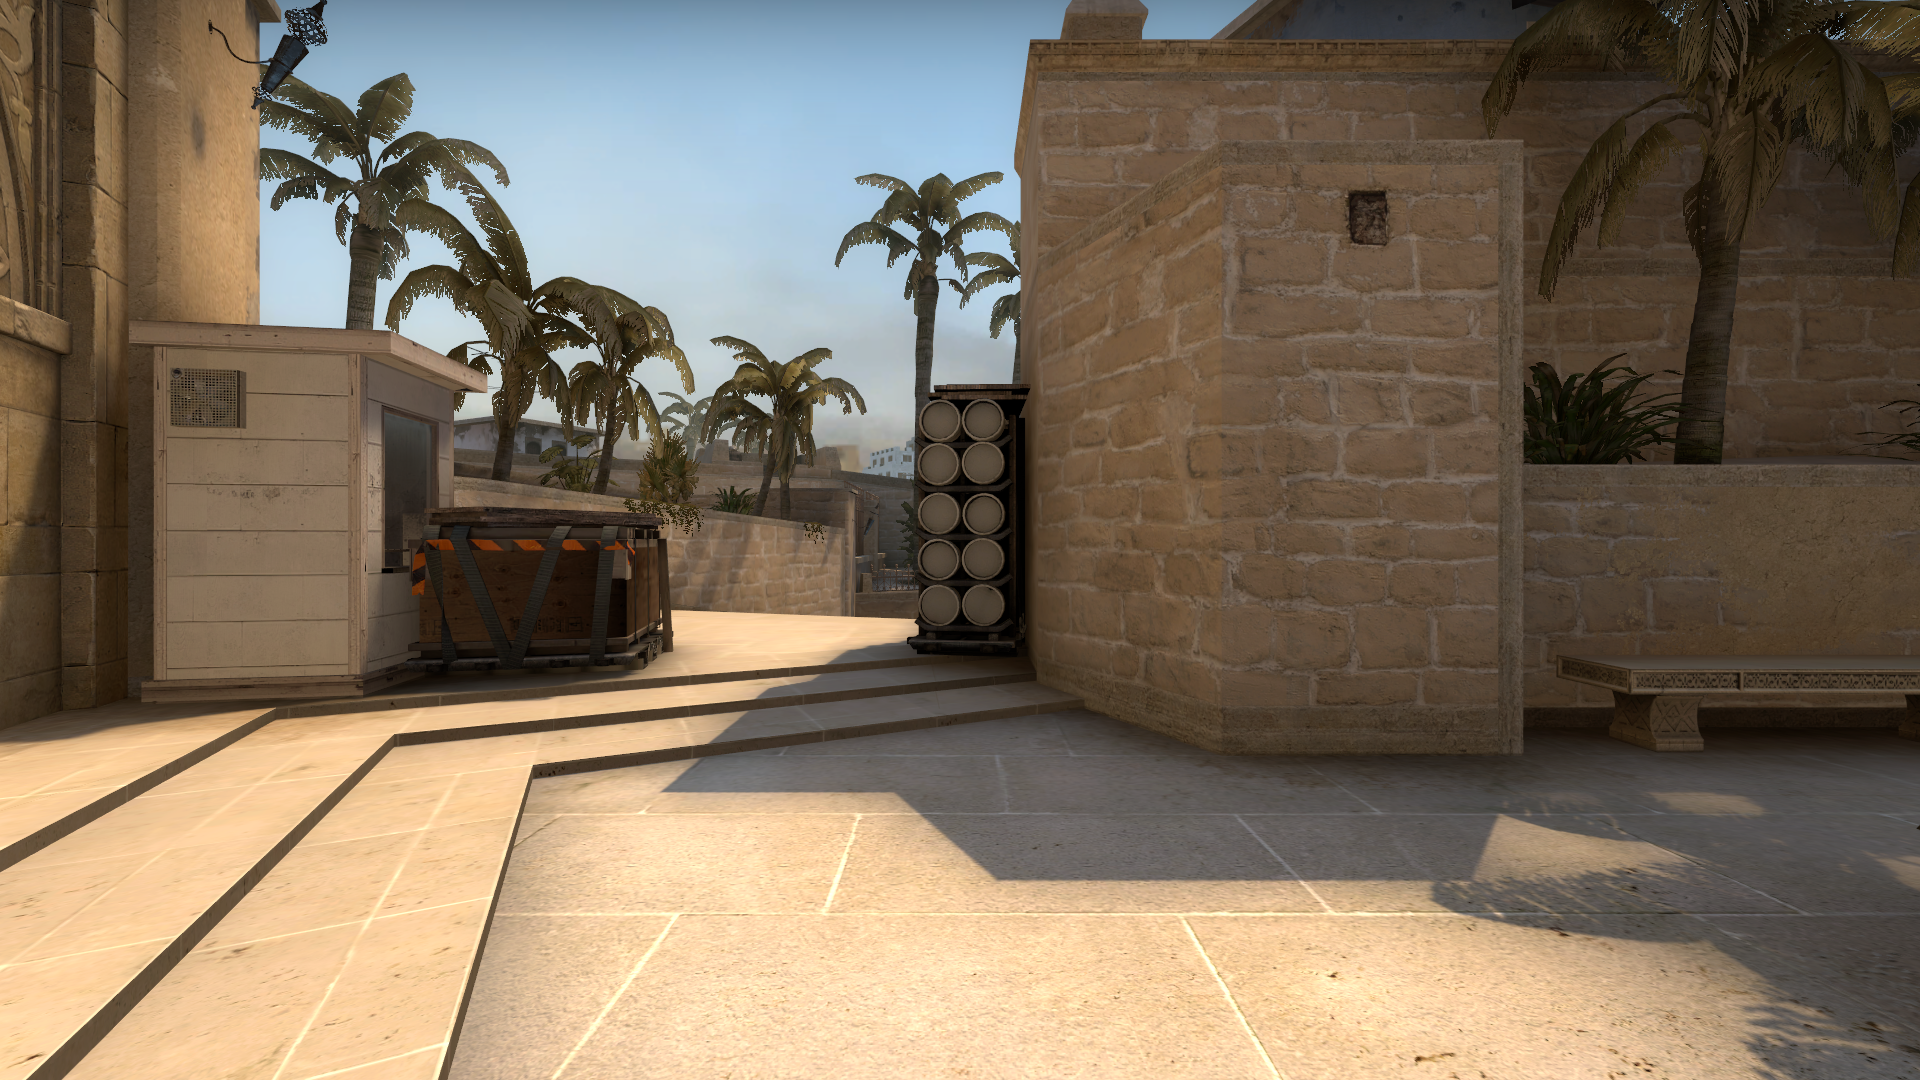
Map: de_mirage